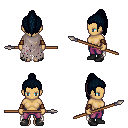
a pixel art fantasy rpg character, female body template, human, tanned skin, gray tattered cape, magenta pants, raven long topknot hairstyle, cloth bracers, black shoes, spear, four views (front, back, left, right), 2x2 character sprite sheet, small pixel art, hard edges, no anti-aliasing